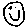
Label: smiley face